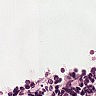
Metastatic tissue present: no